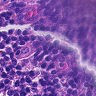
Metastatic tissue present: no